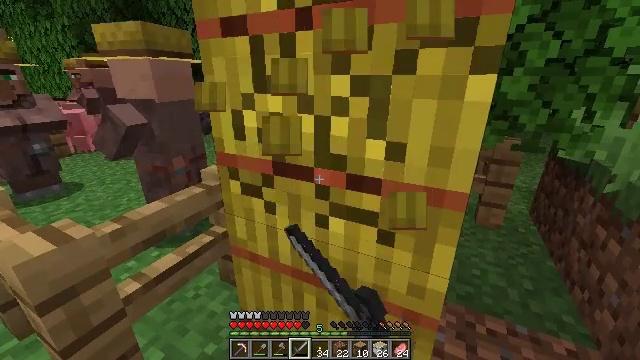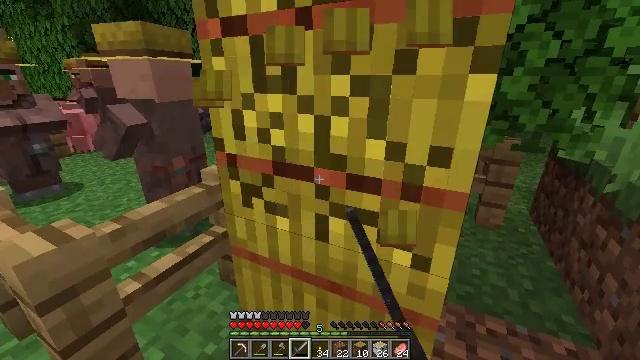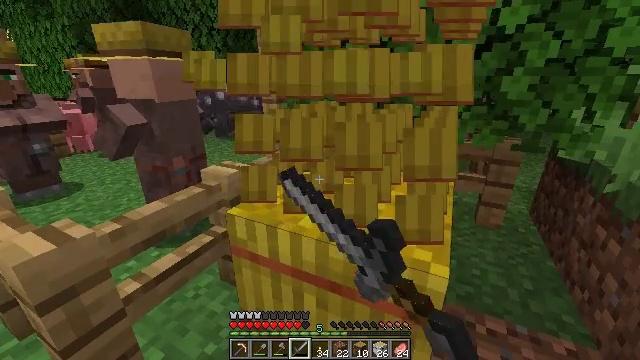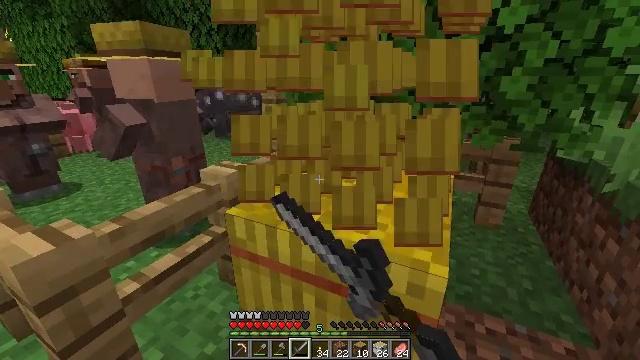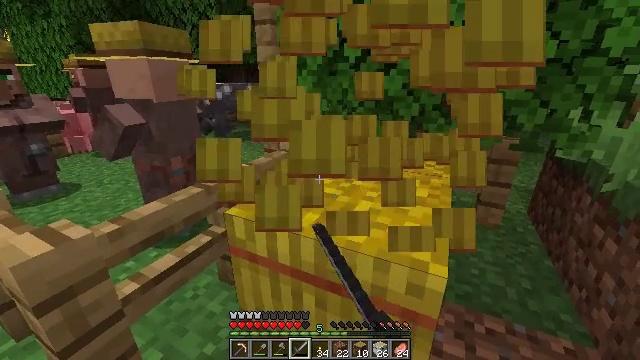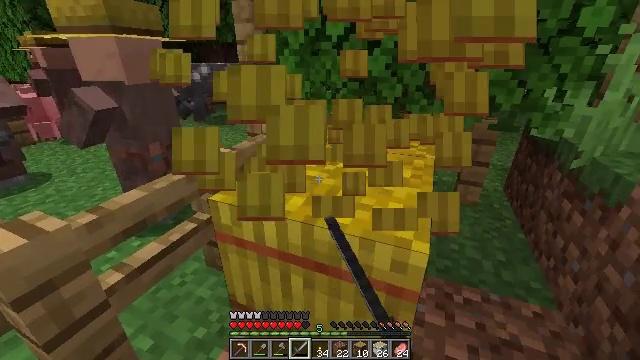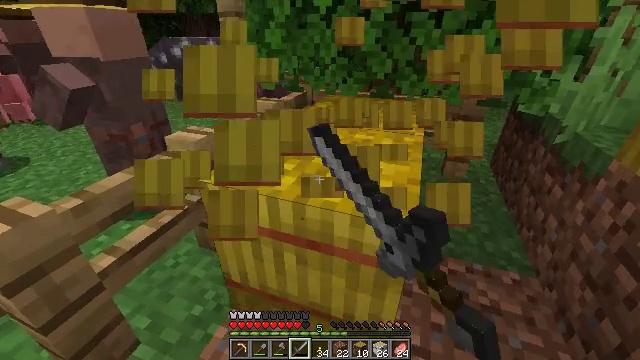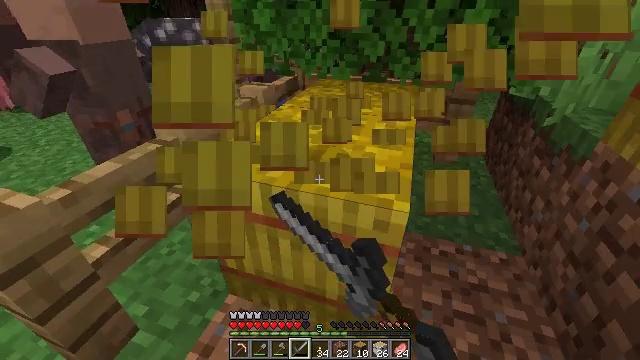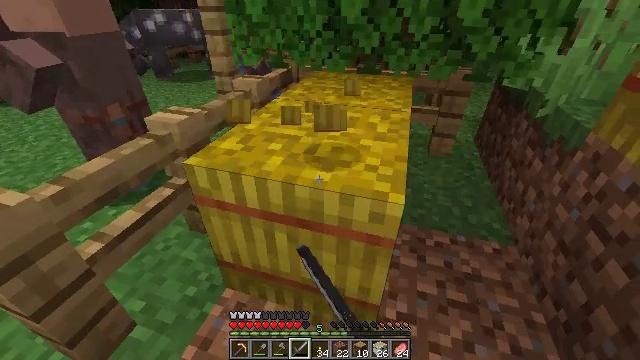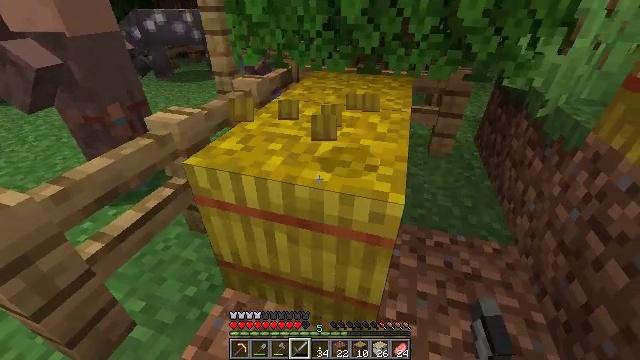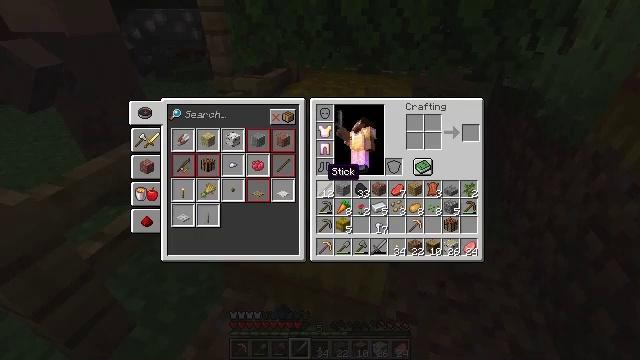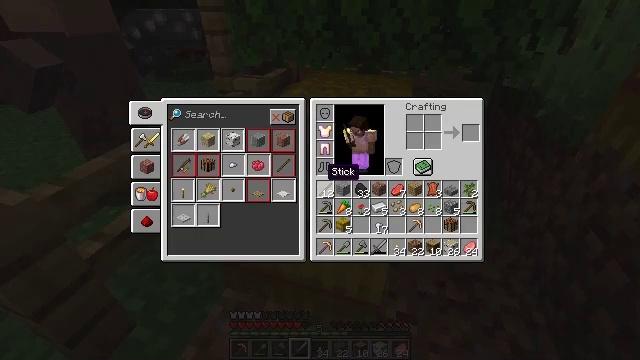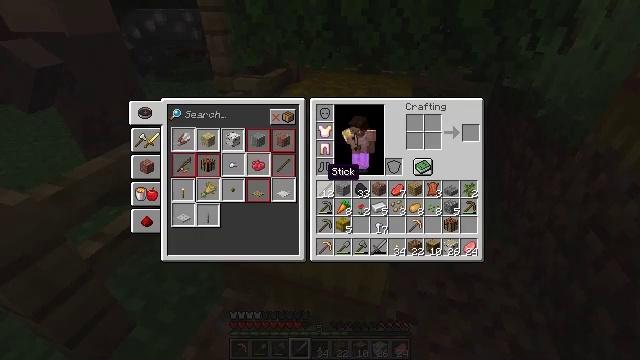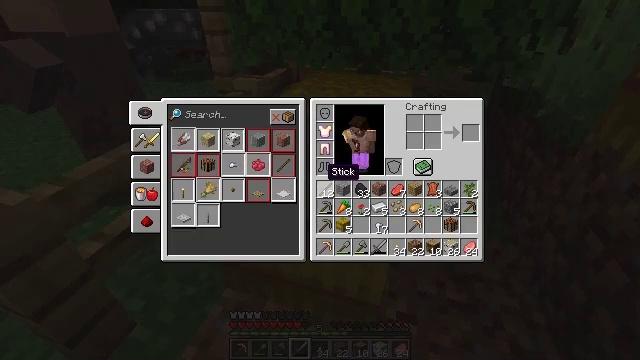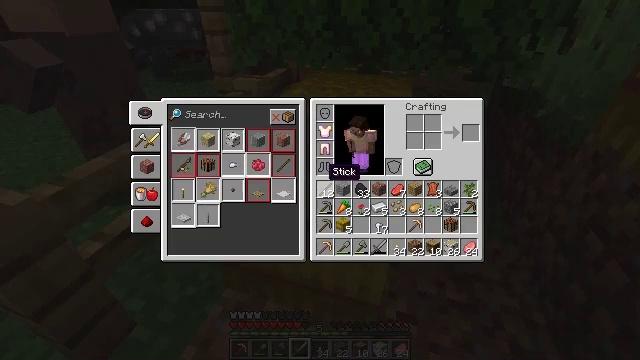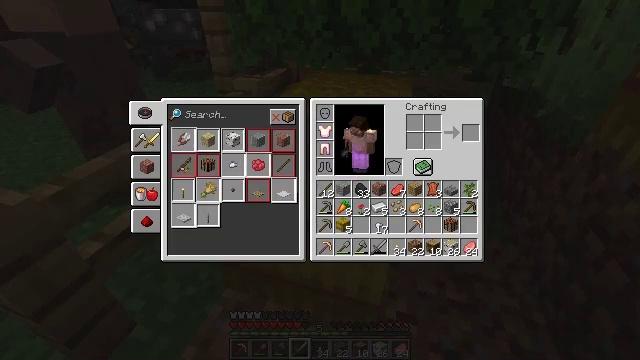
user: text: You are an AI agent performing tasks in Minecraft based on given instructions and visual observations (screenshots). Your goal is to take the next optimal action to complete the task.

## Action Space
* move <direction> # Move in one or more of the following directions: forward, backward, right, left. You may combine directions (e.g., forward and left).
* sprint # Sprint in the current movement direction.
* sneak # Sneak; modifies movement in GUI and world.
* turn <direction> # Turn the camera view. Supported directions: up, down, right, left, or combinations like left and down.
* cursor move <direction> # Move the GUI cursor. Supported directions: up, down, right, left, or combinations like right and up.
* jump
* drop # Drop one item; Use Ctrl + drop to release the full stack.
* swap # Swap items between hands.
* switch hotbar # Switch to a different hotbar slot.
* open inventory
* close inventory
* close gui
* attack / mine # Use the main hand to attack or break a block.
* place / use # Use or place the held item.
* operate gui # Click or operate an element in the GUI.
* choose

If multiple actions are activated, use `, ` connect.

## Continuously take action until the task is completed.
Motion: motion action
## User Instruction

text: Break the hay block to collect it.
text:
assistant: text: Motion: attack / mine
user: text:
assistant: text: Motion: attack / mine
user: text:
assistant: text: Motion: attack / mine
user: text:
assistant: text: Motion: attack / mine
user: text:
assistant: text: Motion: turn right and down, attack / mine
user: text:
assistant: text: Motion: turn right and down, attack / mine
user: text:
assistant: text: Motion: turn right and down, attack / mine
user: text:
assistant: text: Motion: turn right and down, attack / mine
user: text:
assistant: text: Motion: attack / mine
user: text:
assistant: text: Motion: attack / mine, open inventory
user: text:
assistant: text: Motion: open inventory
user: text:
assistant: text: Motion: open inventory
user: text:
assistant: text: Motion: open inventory
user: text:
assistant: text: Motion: no_op
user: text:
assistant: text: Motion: no_op
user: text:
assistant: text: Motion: no_op
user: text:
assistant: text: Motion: no_op
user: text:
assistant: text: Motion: no_op
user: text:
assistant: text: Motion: no_op
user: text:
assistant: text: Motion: no_op
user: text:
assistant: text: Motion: no_op
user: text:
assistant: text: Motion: no_op
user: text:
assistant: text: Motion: no_op
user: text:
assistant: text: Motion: no_op
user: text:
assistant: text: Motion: no_op
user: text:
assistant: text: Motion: no_op
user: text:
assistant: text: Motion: turn down
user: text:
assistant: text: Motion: turn down, attack / mine
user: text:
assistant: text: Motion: attack / mine
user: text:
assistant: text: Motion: attack / mine